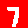
Digit: 7